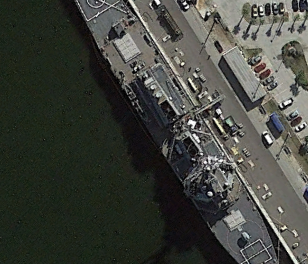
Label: Arleigh_Burke-class_destroyer